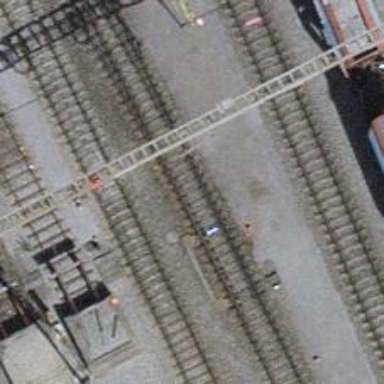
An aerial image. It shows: Railway switch.